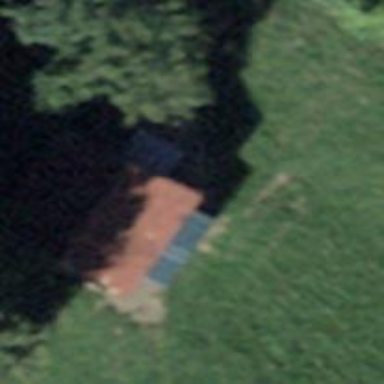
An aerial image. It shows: Rural barn.